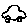
Label: car